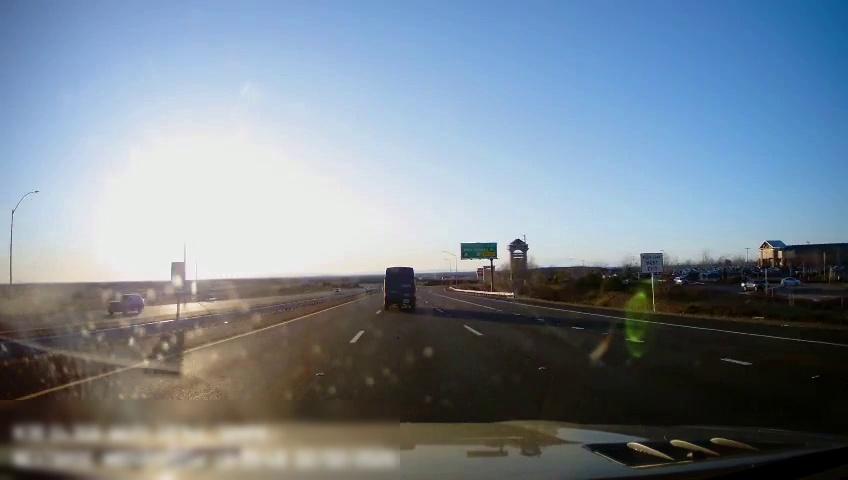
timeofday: Day
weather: Sunny
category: Drivable Space
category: Drivable Space
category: Vehicles | Truck
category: Vehicles | SUV
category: Vehicles | Car
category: Vehicles | Car
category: Vehicles | Car
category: Lanes | Current Lane
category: Lanes | Current Lane
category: Lanes | Alternate Lane
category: Lanes | Alternate Lane
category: Lanes | Alternate Lane
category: Traffic | Signs